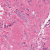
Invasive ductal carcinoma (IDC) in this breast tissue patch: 0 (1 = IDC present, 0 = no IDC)